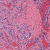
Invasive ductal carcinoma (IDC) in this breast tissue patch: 1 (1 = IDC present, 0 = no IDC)